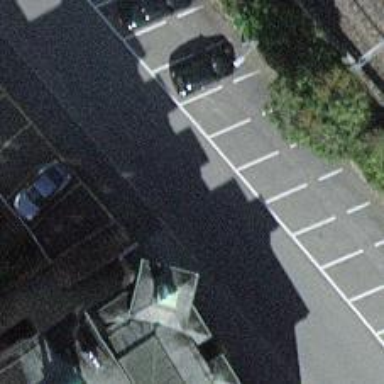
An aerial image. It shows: Steps with asphalt surface.